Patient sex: M
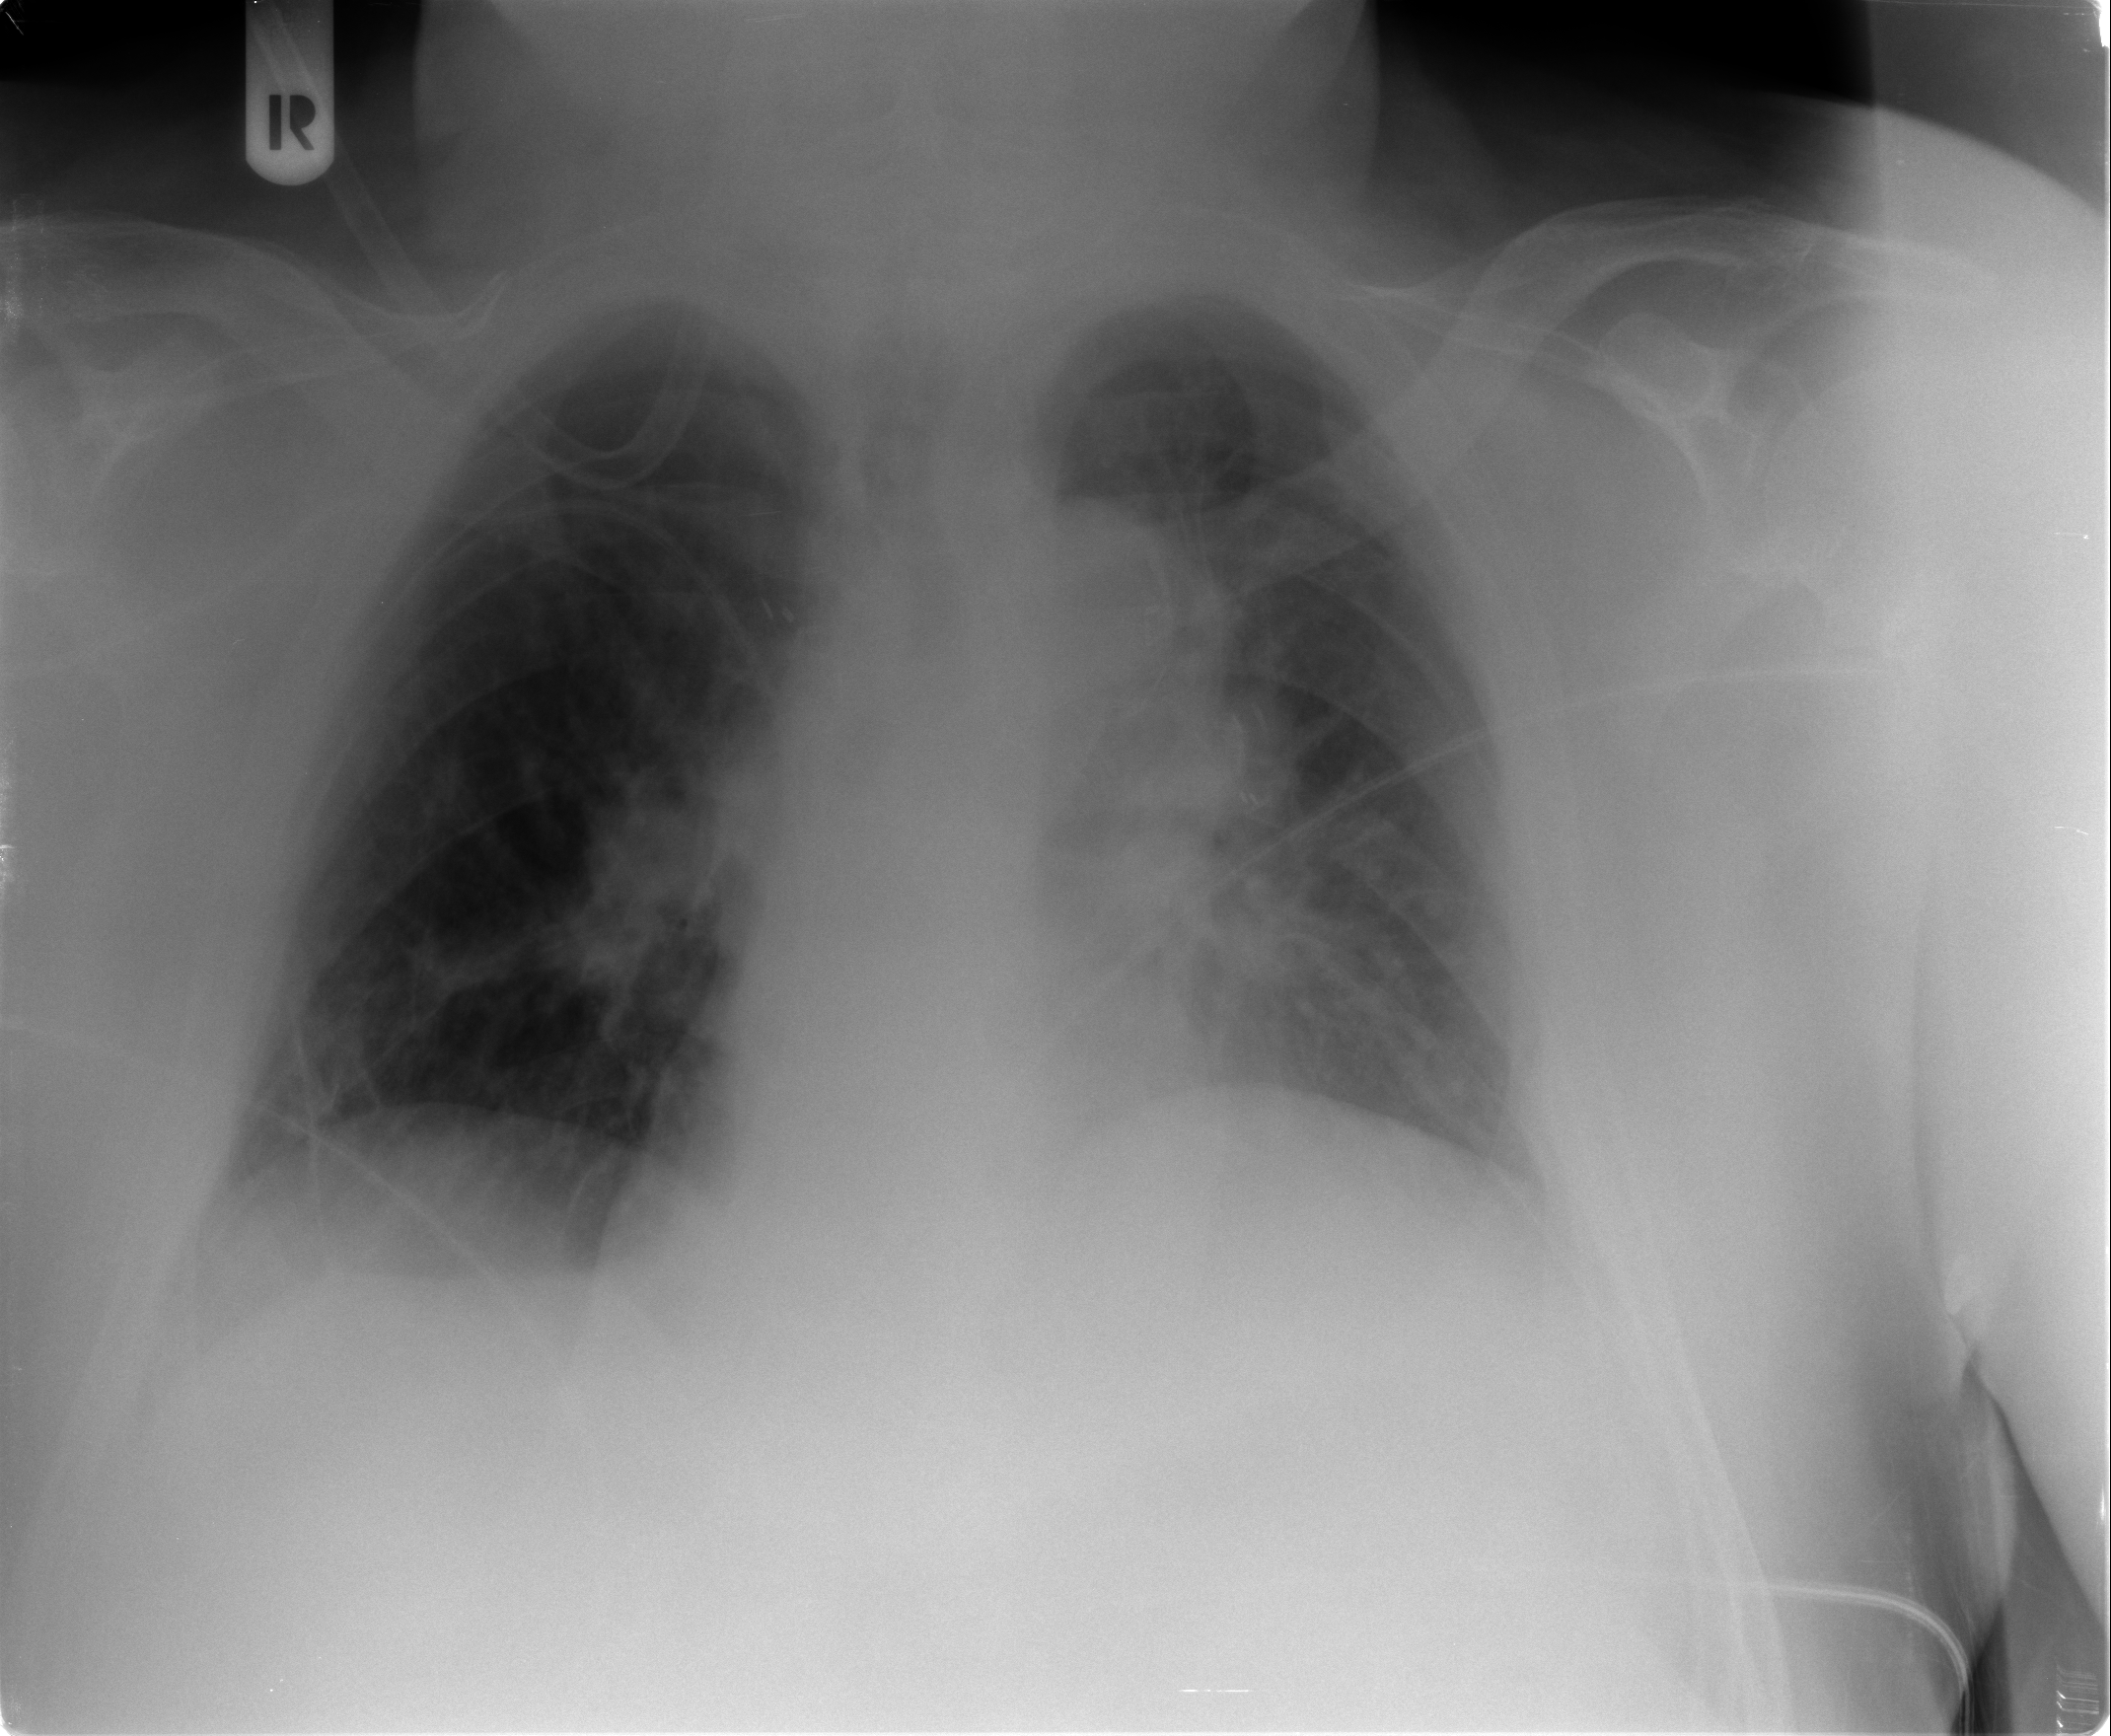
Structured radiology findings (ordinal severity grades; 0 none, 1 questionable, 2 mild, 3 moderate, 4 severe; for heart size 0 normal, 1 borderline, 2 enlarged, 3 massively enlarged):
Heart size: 1
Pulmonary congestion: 2
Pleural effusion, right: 0
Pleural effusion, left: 0
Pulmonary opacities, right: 0
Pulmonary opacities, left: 2
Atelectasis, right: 1
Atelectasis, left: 2